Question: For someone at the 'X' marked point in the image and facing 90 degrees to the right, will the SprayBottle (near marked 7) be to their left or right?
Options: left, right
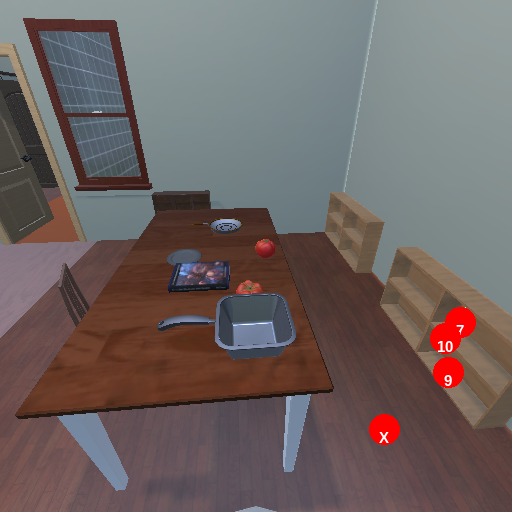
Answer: left